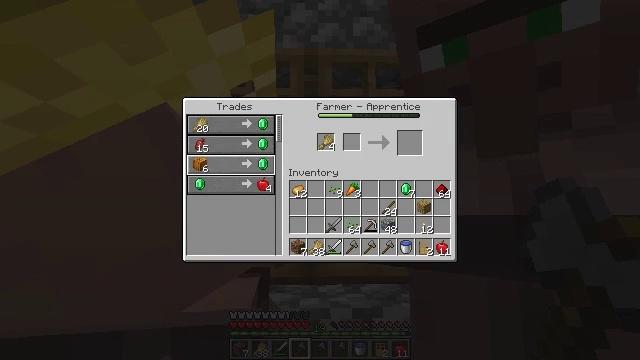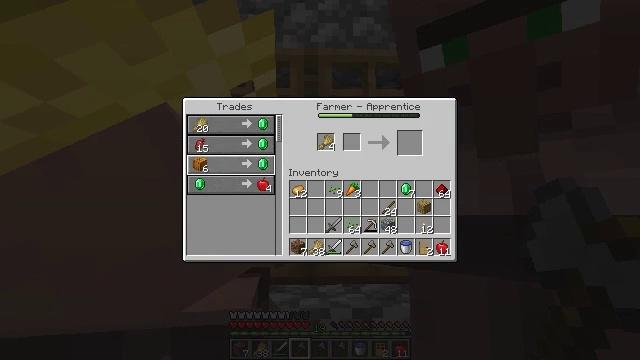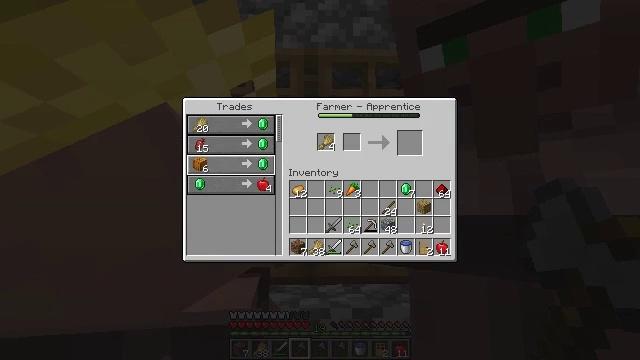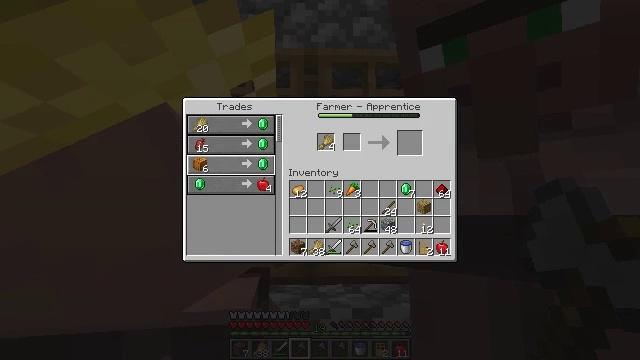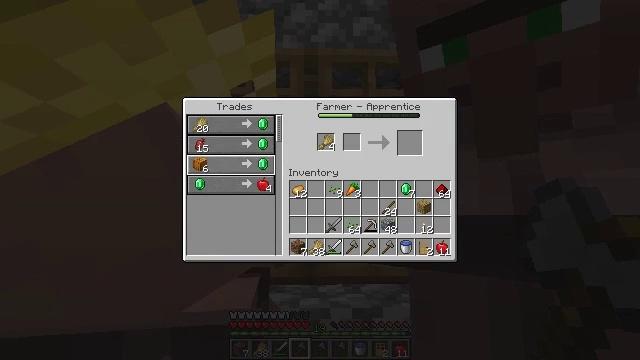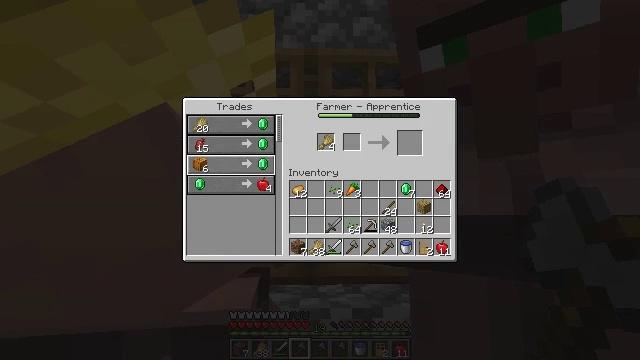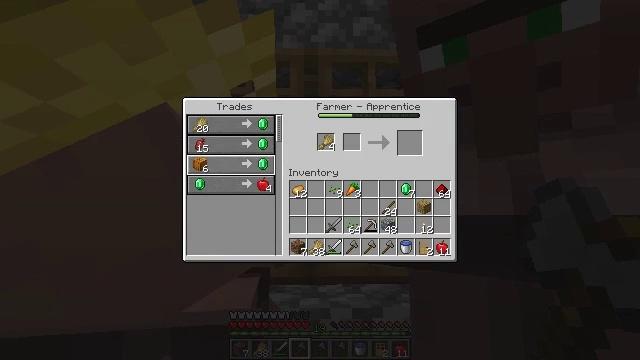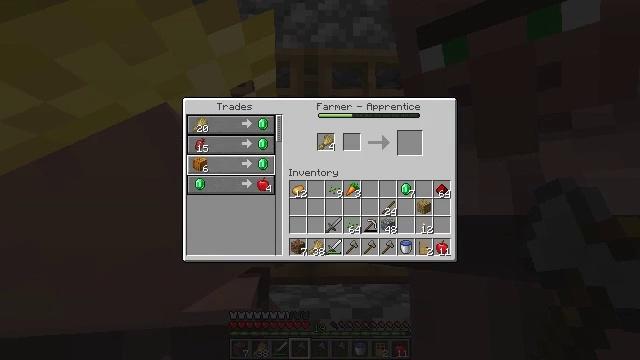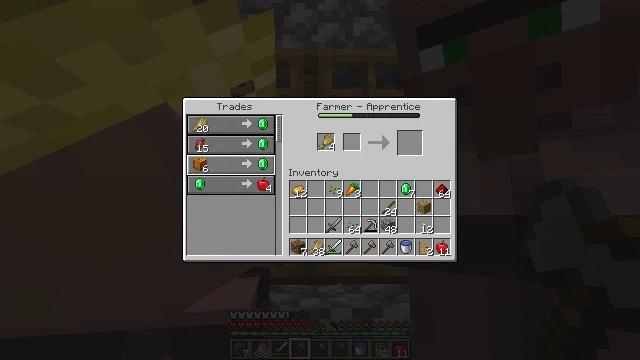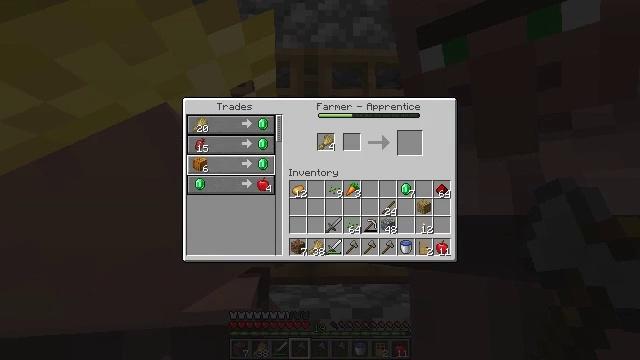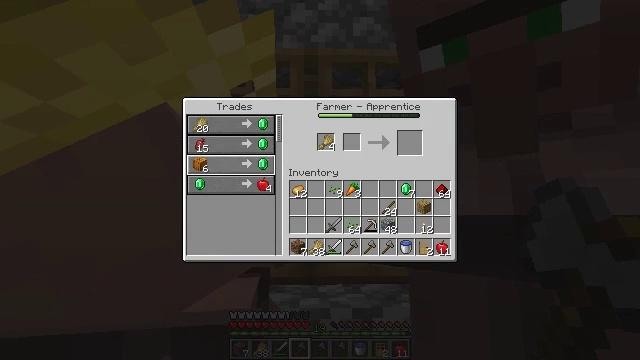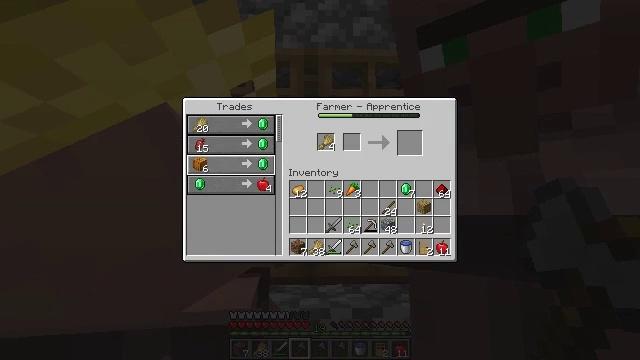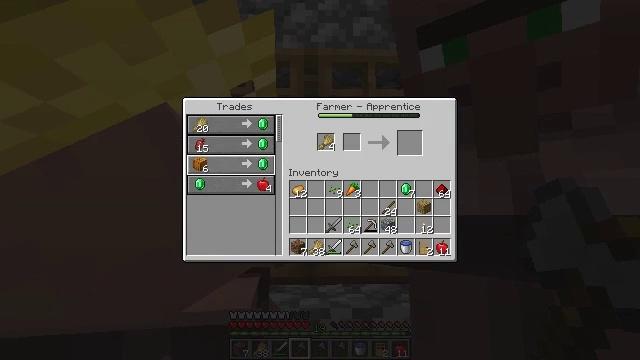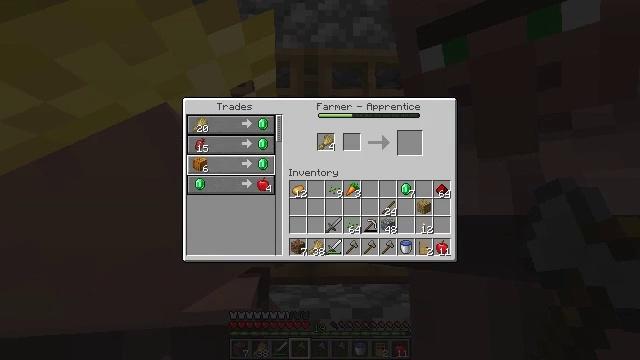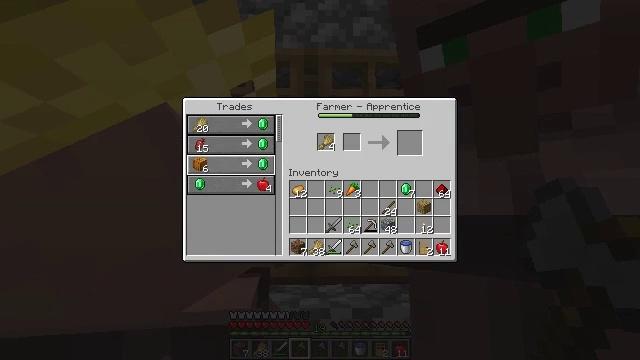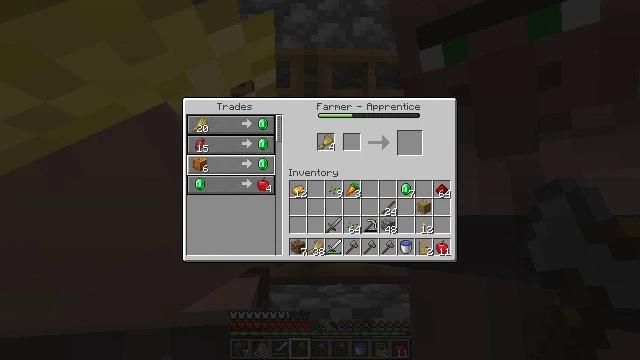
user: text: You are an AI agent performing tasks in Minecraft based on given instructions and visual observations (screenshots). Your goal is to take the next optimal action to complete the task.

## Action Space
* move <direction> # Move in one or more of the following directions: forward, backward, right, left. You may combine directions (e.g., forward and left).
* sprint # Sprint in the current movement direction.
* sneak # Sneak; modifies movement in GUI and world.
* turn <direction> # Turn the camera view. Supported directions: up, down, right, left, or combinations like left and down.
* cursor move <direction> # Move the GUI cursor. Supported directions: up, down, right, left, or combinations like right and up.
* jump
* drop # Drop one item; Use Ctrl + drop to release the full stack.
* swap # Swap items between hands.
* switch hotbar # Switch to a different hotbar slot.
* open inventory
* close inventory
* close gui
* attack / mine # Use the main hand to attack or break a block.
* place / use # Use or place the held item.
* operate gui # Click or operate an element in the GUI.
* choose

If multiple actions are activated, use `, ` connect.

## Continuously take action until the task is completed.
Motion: motion action
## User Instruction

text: Get an apple from the crafting menu.
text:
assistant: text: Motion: no_op
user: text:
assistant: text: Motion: no_op
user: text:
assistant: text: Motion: no_op
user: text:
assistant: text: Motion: no_op
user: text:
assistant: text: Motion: no_op
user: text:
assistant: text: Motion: no_op
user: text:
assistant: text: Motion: no_op
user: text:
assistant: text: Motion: no_op
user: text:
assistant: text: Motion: no_op
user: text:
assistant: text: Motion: no_op
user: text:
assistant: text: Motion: no_op
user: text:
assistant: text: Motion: no_op
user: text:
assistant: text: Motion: no_op
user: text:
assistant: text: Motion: no_op
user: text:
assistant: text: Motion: no_op
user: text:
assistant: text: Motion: no_op
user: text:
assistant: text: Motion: no_op
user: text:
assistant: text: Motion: no_op
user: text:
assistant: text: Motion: no_op
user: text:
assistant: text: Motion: no_op
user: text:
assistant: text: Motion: no_op
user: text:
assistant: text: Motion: no_op
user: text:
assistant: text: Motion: no_op
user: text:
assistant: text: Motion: no_op
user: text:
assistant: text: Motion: no_op
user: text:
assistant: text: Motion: no_op
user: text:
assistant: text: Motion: no_op
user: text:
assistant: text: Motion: no_op
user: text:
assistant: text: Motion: no_op
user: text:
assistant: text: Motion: no_op